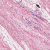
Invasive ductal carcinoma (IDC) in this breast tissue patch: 0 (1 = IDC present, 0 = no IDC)